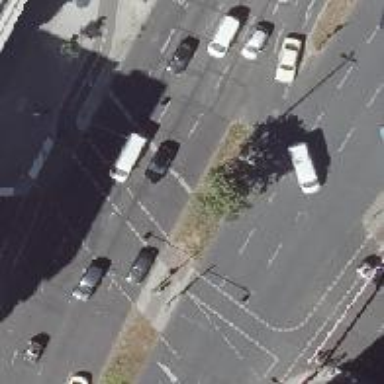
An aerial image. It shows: Road with traffic signals.